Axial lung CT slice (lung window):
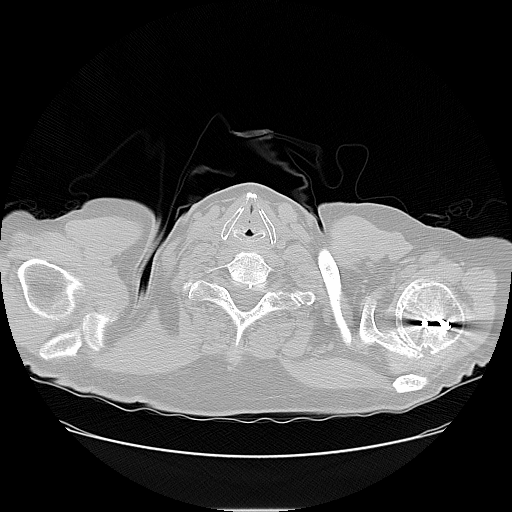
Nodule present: no